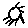
Label: sun